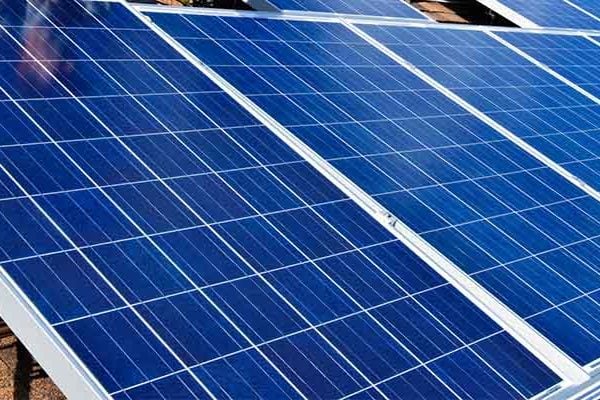
Label: Clean